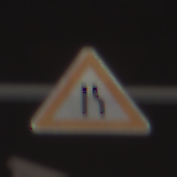
Verkehrszeichen: EinseitigVerengteFahrbahnRechts
Umgebung: Outdoor, Urban
Tageszeit: Night
Wetter: Clear
Licht: Artificial
Jahreszeit: NotSpecified
Kontrast: HighContrast